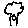
Label: tree